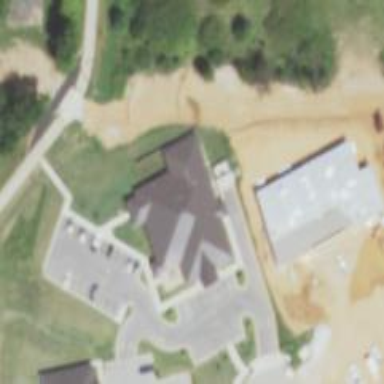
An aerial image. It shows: Veterinary facility.